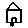
Label: house